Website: crate-barrel
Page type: stored-credit-cards
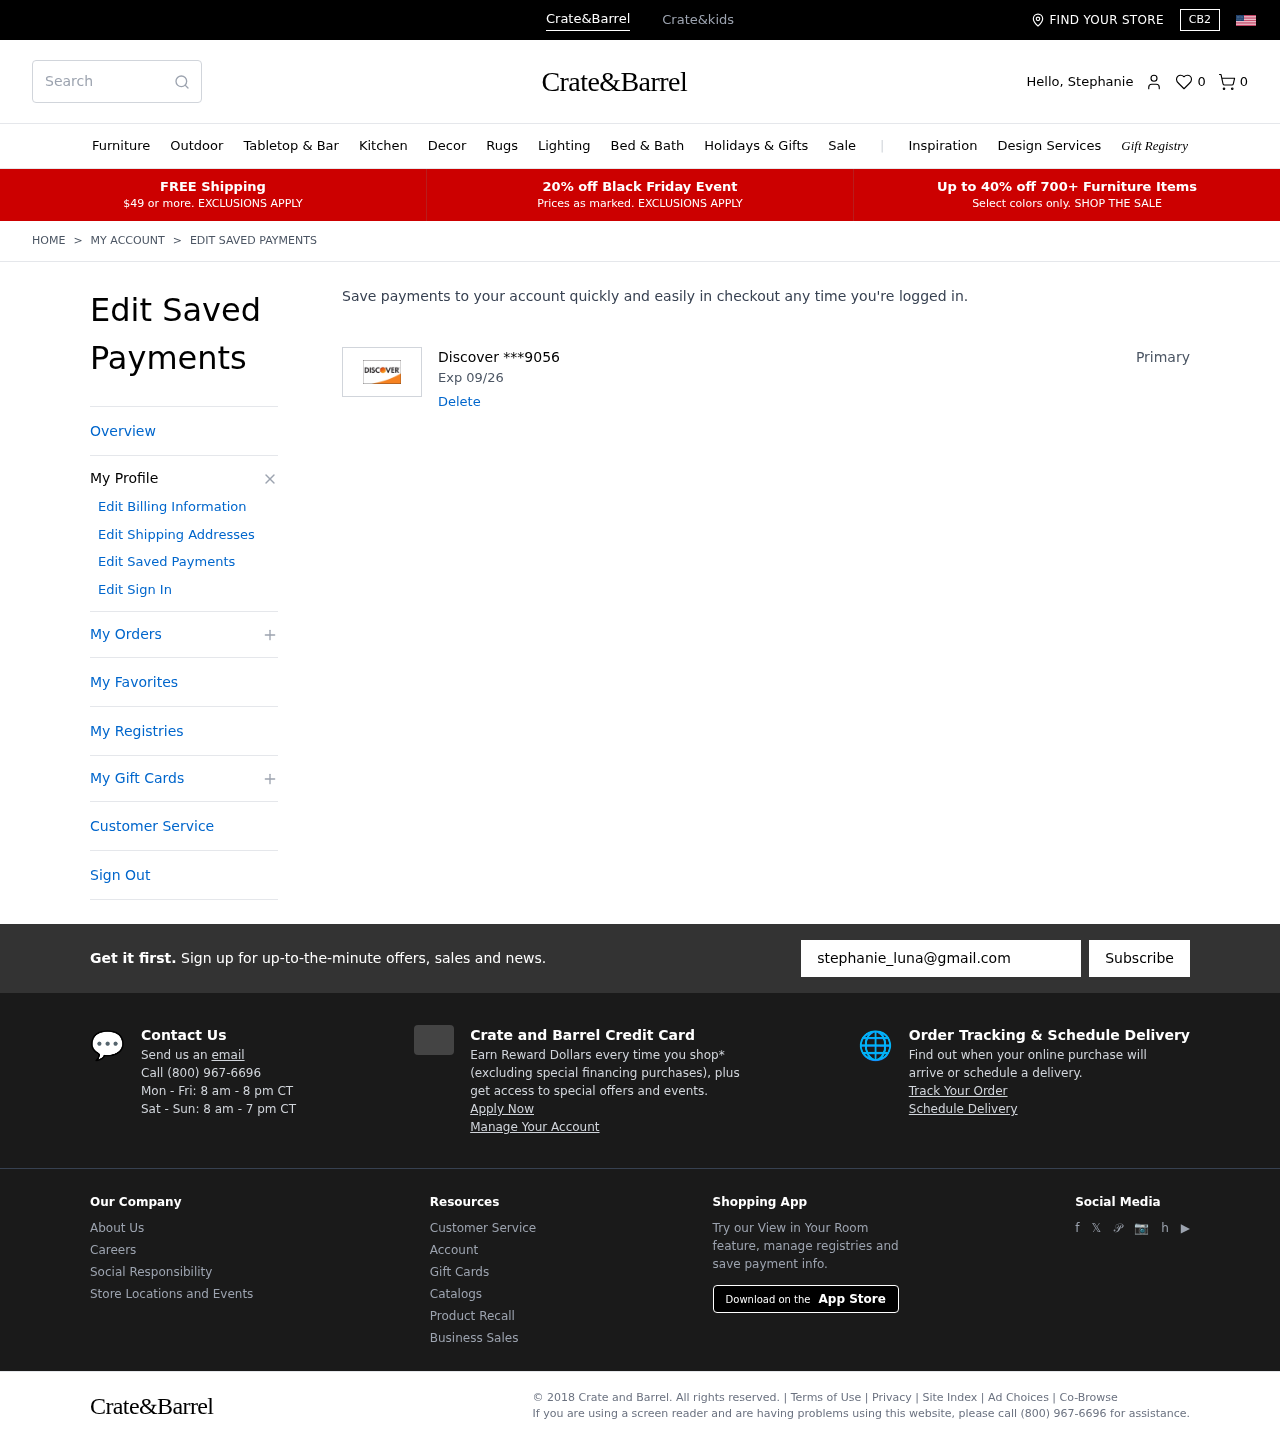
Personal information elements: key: PII_CARD_EXPIRY
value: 09/26
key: PII_CARD_LAST4
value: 9056
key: PII_CARD_TYPE
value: Discover
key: PII_FIRSTNAME
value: Stephanie
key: PII_EMAIL
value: stephanie_luna@gmail.com
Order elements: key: ORDER_NUM_ITEMS
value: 0
Search elements: key: HEADER_SEARCH
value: Search
Other elements: key: FAVORITES_COUNT
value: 0